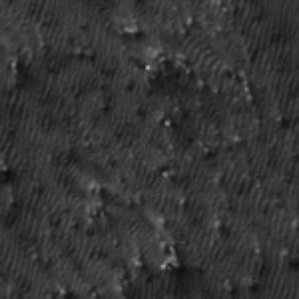
Label: frost